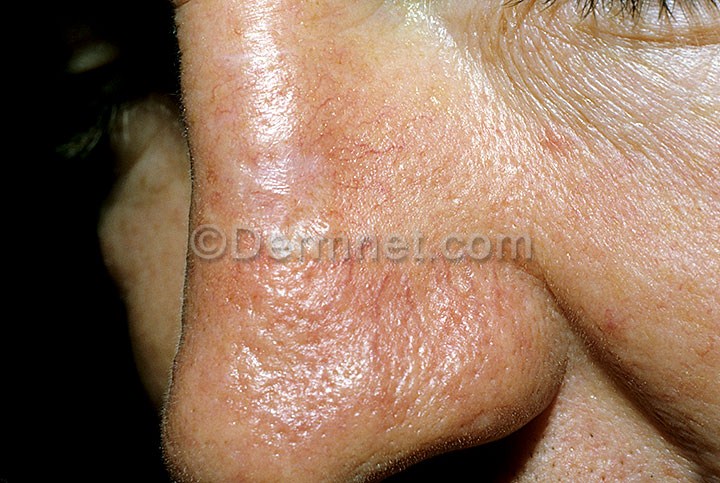
Disease: Actinic Keratosis Basal Cell Carcinoma and other Malignant Lesions